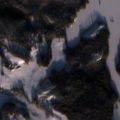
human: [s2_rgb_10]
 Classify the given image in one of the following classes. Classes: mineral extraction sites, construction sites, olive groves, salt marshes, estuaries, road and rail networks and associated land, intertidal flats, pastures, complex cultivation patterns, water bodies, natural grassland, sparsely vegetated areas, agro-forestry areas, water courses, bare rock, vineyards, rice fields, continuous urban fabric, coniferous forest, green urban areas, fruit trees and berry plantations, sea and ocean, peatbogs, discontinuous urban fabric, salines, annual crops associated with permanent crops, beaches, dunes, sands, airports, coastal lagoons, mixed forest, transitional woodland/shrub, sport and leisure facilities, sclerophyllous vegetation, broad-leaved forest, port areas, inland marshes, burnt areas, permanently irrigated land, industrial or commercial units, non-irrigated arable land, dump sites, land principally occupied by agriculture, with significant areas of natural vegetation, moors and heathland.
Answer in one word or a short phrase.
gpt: land principally occupied by agriculture, with significant areas of natural vegetation, coniferous forest, mixed forest, water bodies